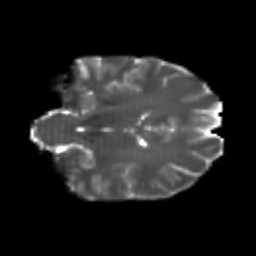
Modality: T2w
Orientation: coronal
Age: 21
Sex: male
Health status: healthy
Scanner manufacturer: philips
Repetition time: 7.386 s
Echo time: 0.08599 s